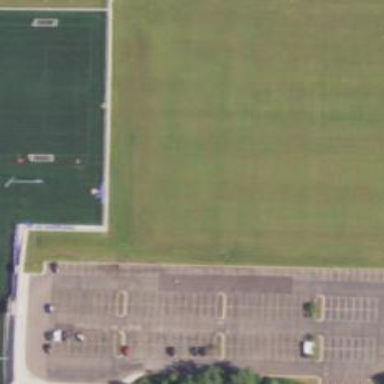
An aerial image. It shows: Soccer pitch for leisureland activities.